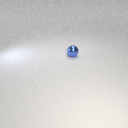
small blue metal sphere